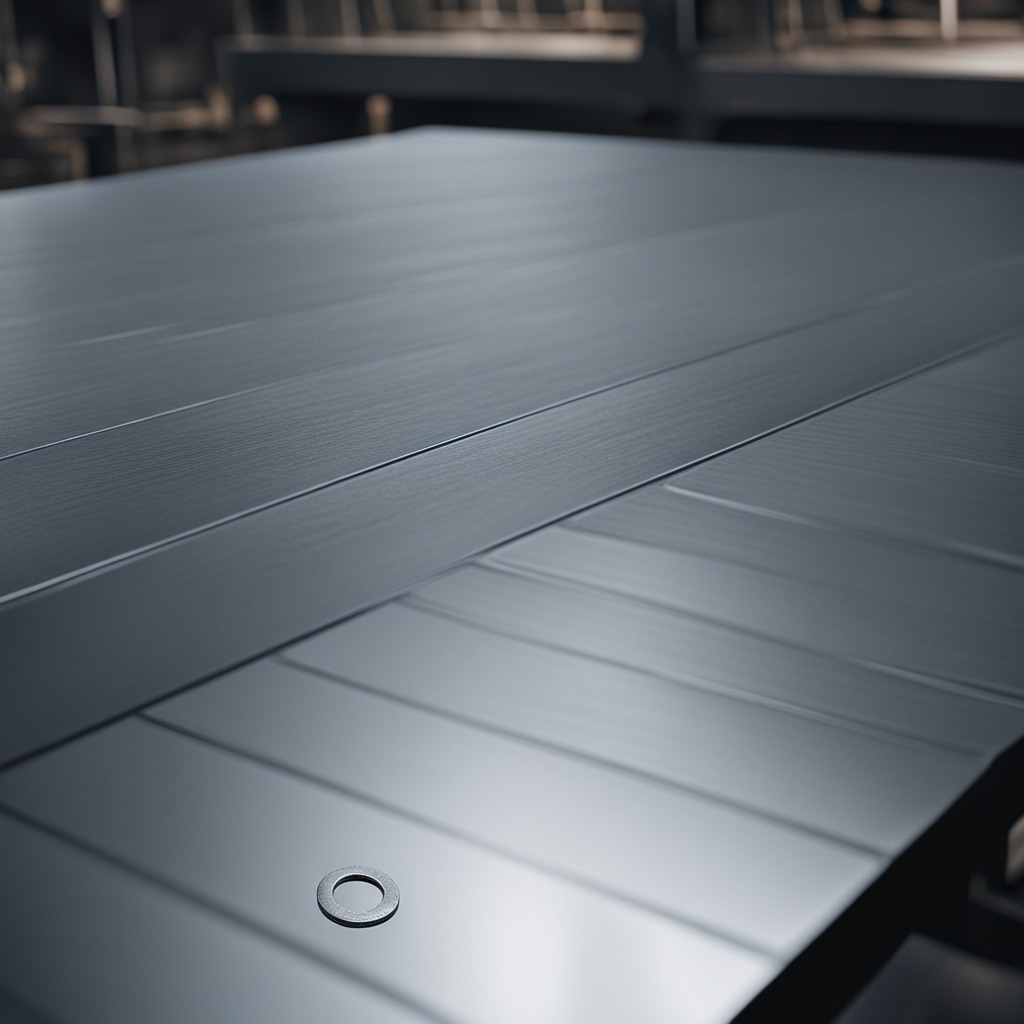
A flat metal washer lies on a cold steel table in a mining workshop.